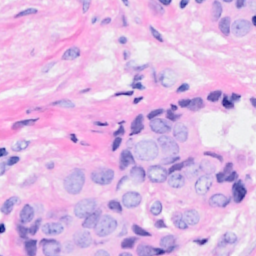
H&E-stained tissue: Breast